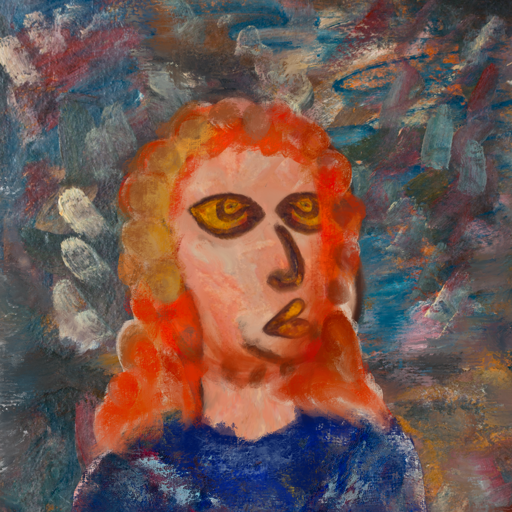
Background: Boggyland, Head And Neck Side: Roy_Bahadur, Face Side: Comrade, Bust: Irani, Hair Side: Rupkatha, Head Accessory: Blank, Second Necklace: Blank, Necklace: Blank, Baby: Blank